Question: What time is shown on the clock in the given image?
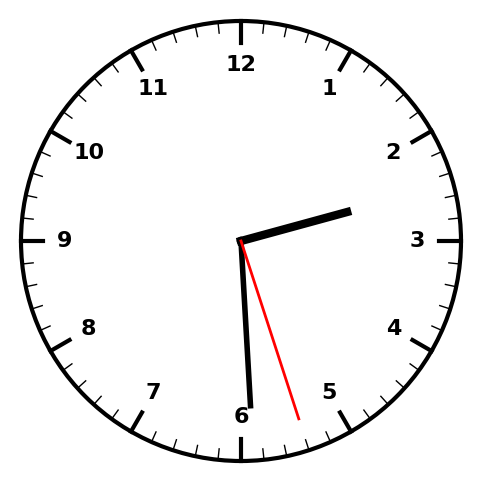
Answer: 02:29:27